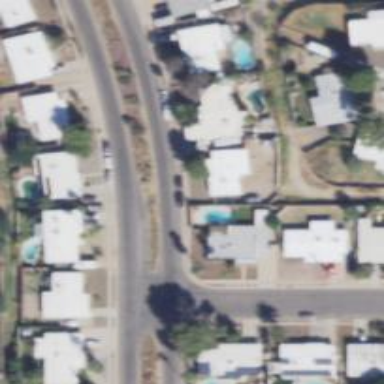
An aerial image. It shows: Residential road.